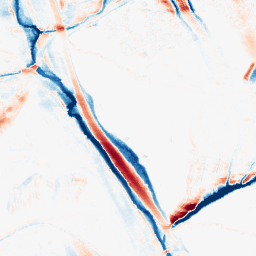
Category: morphological
Decomposition family: morphological_ellipse
Decomposition parameters: operation: average
width: 10
height: 30
Upsampling method: bicubic
Upsampling parameters: scale: 8
Upsampling scale: 8